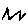
Label: zigzag